Aerial crown-view tile of a tropical tree (Barro Colorado Island, Panama), acquired 20240918:
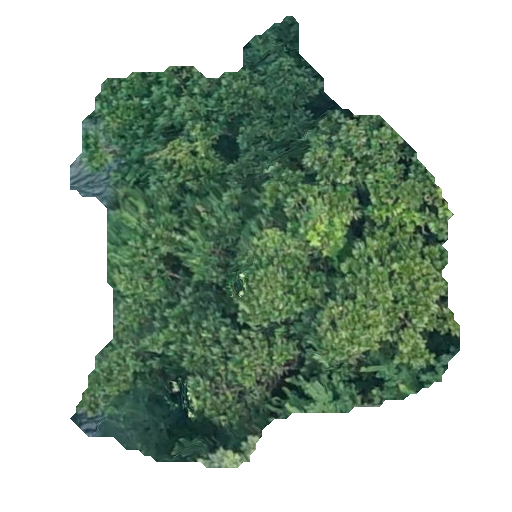
Species: Anacardium excelsum
GBIF accepted scientific name: Anacardium excelsum
Crown area: 186.989 m²